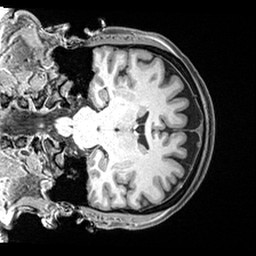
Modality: T1w
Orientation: coronal
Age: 56
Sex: female
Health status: healthy
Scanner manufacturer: siemens
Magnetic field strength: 3 T
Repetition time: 2.4 s
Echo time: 0.00217 s